Question: I have a HTML5 Canvas (<URL> that looks like:
I am creating the balls by the following method:
'''
function createball(x,y,r,color){
context.beginPath();
context.arc(x,y,r,0,Math.PI*2,true);
context.fillStyle = color;
context.fill();
}
'''
How can I fill the ball with image? I mean a image that might have patters or some natural color?
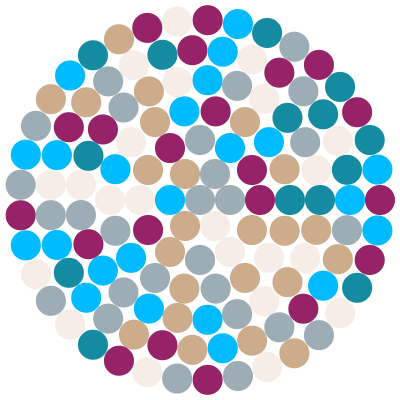
Answer: You could create a pattern and set the ball's fillStyle to that pattern

Here's example code and a Demo:
'''
var canvas=document.getElementById("canvas");
var ctx=canvas.getContext("2d");
var cw=canvas.width;
var ch=canvas.height;
var img=new Image();
img.onload=start;
img.src="https://dl.dropboxusercontent.com/u/139992952/multple/checkerboard.jpg";
function start(){
var pattern=ctx.createPattern(img,'repeat');
ctx.beginPath();
ctx.arc(50,50,15,0,Math.PI*2);
ctx.closePath();
ctx.fillStyle=pattern;
ctx.fill();
ctx.stroke();
}
'''
'''
body{ background-color: ivory; }
#canvas{border:1px solid red;}
'''
'''
<h4>Source Image:</h4>
<img src='https://dl.dropboxusercontent.com/u/139992952/multple/checkerboard.jpg'>
<h4>Fill Circle with pattern made from source image</h4>
<canvas id="canvas" width=100 height=100></canvas>
'''